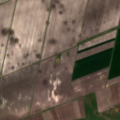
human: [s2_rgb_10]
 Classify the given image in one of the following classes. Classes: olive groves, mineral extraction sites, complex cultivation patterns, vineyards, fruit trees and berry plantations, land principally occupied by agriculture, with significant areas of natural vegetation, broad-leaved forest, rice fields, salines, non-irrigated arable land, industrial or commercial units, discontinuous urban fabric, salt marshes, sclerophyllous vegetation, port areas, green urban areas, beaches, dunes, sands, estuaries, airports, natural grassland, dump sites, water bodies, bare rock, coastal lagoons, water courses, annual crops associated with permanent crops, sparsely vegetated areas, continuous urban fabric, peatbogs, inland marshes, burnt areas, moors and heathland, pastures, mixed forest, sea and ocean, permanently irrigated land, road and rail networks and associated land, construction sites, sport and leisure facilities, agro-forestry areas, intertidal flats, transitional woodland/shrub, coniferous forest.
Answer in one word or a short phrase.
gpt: non-irrigated arable land, pastures